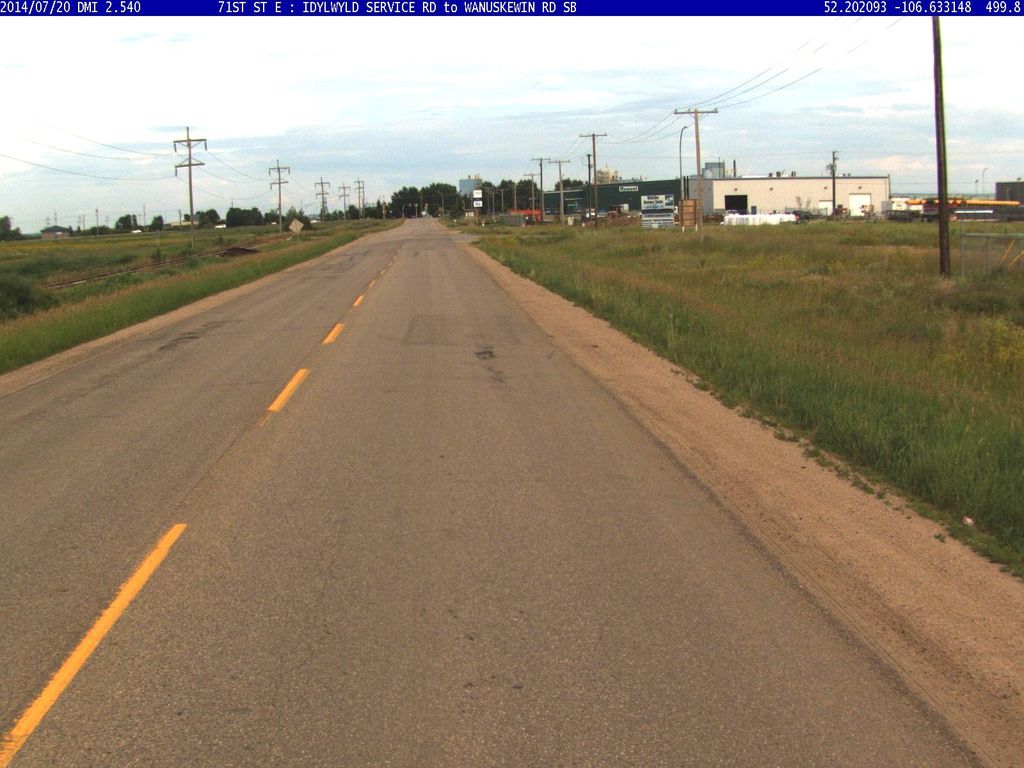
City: saskatoon